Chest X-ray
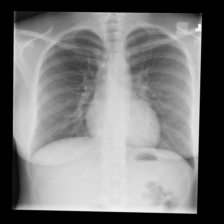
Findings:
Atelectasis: negative
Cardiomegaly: negative
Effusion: negative
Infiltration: negative
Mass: negative
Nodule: negative
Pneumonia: negative
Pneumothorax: negative
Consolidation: negative
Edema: negative
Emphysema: negative
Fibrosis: negative
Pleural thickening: negative
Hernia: negative